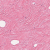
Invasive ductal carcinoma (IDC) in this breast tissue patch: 0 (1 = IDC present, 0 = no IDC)